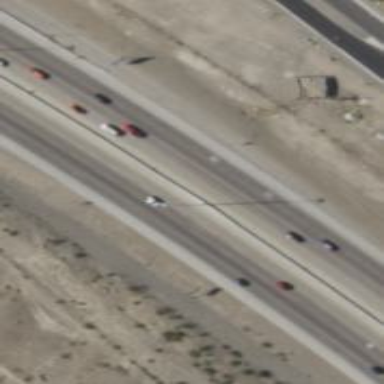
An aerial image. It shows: Motorway.